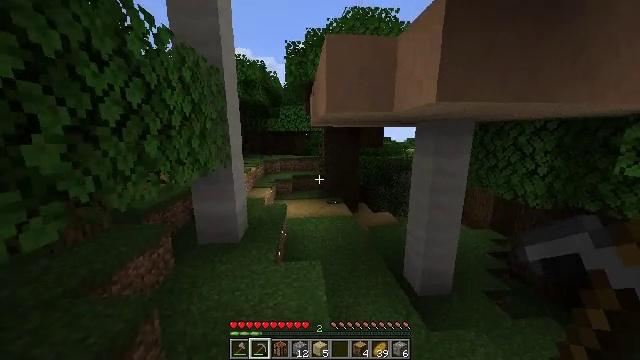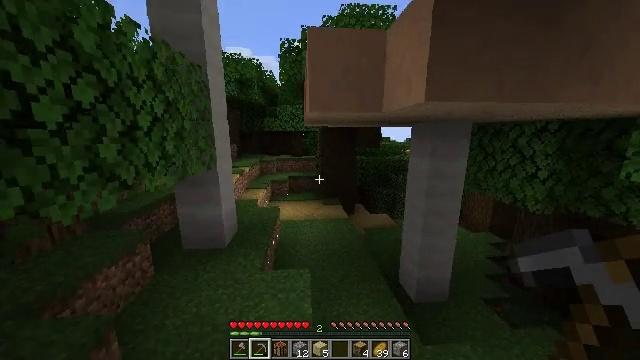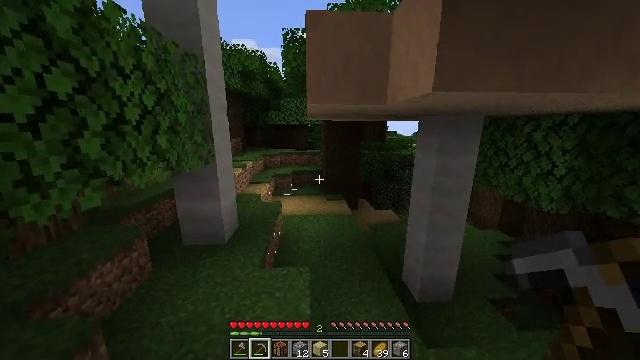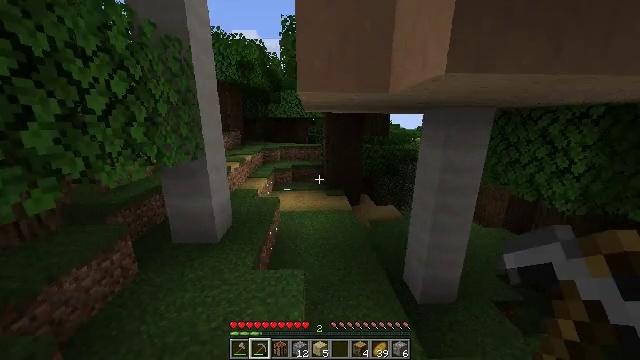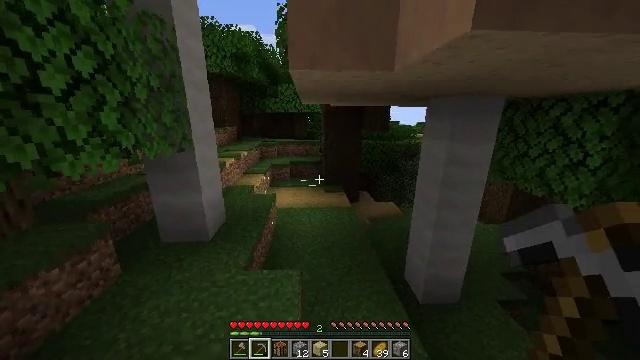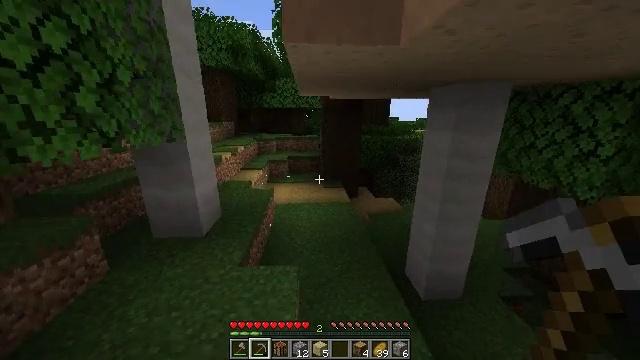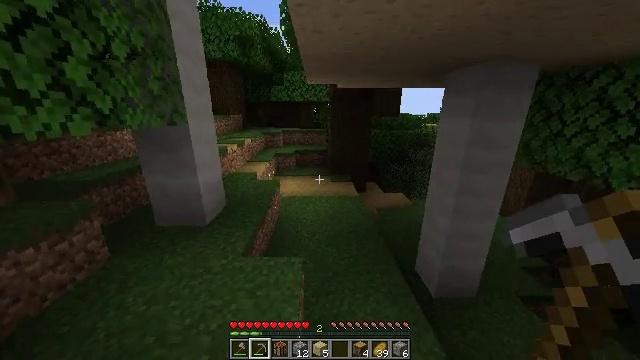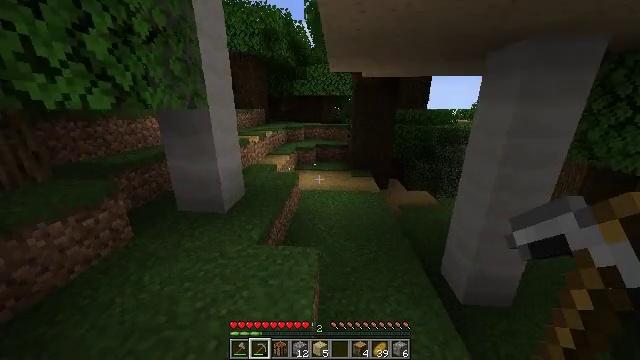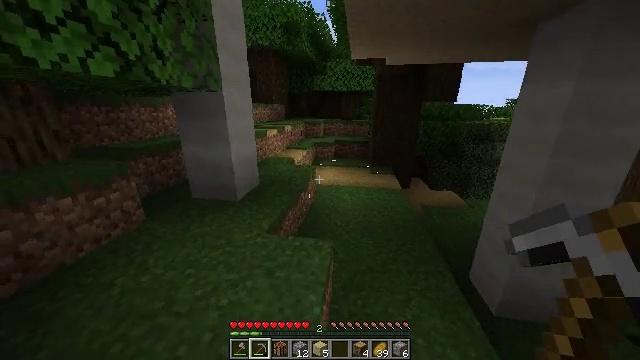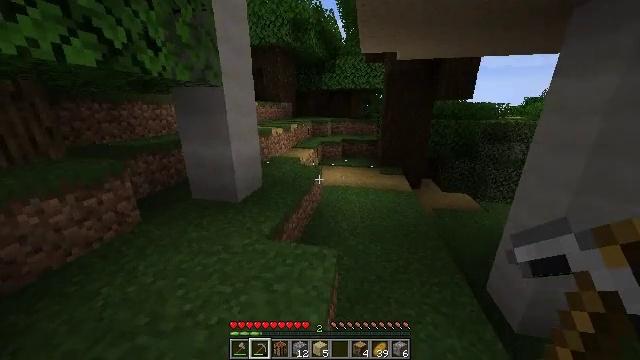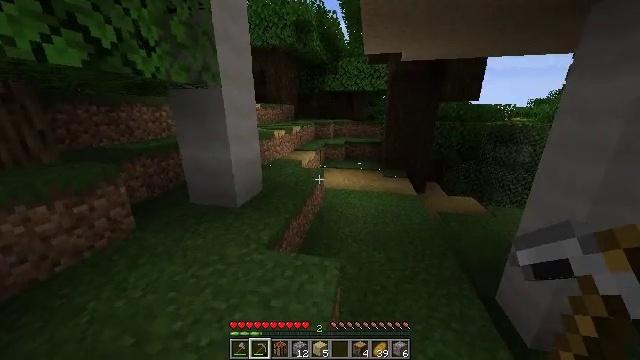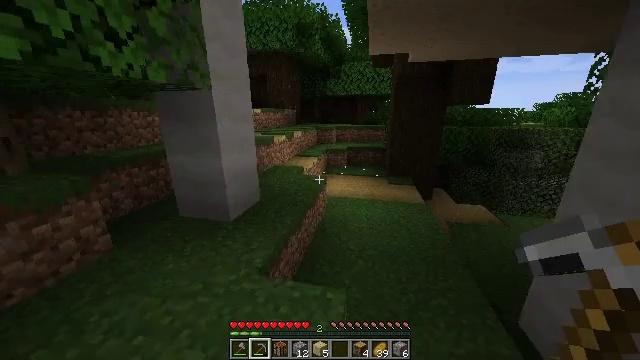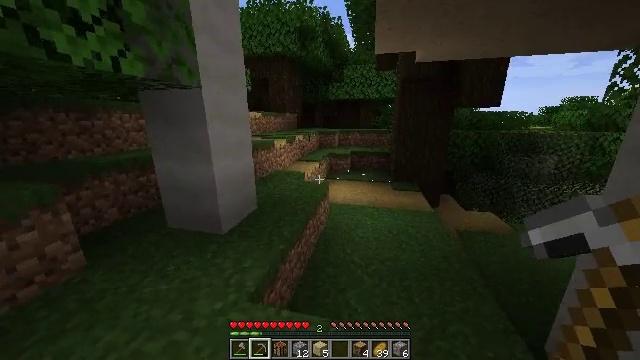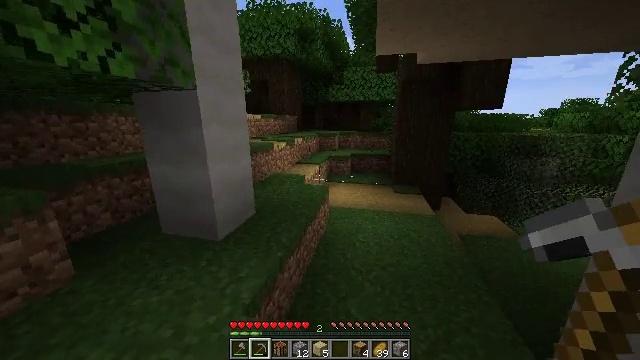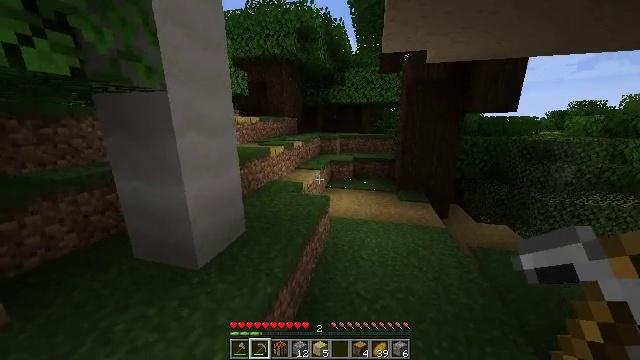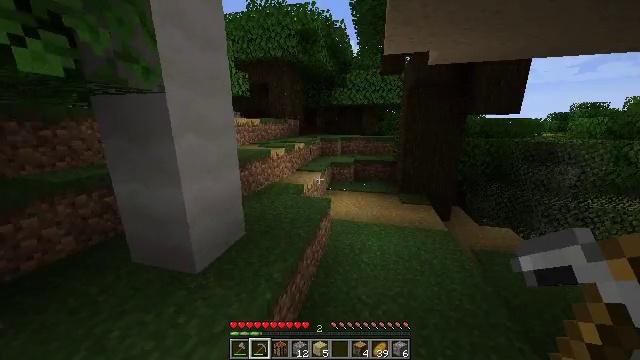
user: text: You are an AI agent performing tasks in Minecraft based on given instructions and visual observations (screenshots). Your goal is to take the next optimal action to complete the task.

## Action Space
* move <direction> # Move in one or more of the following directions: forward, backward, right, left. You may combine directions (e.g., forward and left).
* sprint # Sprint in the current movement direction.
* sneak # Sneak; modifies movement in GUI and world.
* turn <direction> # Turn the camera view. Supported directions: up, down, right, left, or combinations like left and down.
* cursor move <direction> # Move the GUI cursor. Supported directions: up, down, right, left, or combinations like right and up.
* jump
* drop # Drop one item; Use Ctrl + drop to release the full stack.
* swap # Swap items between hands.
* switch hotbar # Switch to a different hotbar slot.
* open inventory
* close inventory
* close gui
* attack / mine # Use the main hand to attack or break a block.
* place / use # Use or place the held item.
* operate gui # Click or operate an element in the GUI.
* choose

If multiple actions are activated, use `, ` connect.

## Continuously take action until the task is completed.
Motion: motion action
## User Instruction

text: Harvest dark oak leaves for decorative purposes.
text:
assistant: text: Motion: move forward and move right, sprint
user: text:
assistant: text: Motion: move forward, sprint, turn left and down
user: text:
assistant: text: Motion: move forward, sprint, turn down
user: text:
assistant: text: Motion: move forward, sprint, turn down
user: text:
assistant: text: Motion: move forward, sprint
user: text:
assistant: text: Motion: move forward, sprint, turn left
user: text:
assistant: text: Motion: move forward, sprint, turn left
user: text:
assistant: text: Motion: move forward, sprint, turn left
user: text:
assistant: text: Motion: move forward, sprint, turn left
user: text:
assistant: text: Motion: move forward, sprint
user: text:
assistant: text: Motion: move forward, sprint, turn up
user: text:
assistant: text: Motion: move forward, sprint, turn up
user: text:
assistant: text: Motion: move forward, sprint
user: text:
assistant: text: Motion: move forward, sprint
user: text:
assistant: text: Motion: move forward, sprint
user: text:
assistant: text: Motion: move forward, sprint
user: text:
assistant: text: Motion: move forward, sprint
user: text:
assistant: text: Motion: move forward and move right, sprint, jump
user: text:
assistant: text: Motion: move forward and move right, sprint, jump
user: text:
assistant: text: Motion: move forward and move right, sprint, turn down, jump
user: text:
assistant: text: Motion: move forward and move right, sprint, turn right, jump
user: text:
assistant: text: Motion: move forward and move right, sprint, turn right and down
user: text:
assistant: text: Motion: move forward and move right, sprint, turn right and down
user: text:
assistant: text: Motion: move forward and move right, sprint, turn right and down
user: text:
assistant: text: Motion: move forward and move right, sprint, turn right and down
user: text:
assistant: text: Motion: move forward, sprint, turn right
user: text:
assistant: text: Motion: move forward, sprint, turn right and down
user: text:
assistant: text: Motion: move forward, sprint, turn right
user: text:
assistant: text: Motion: move forward, sprint, turn right
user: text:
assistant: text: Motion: move forward, sprint, turn right